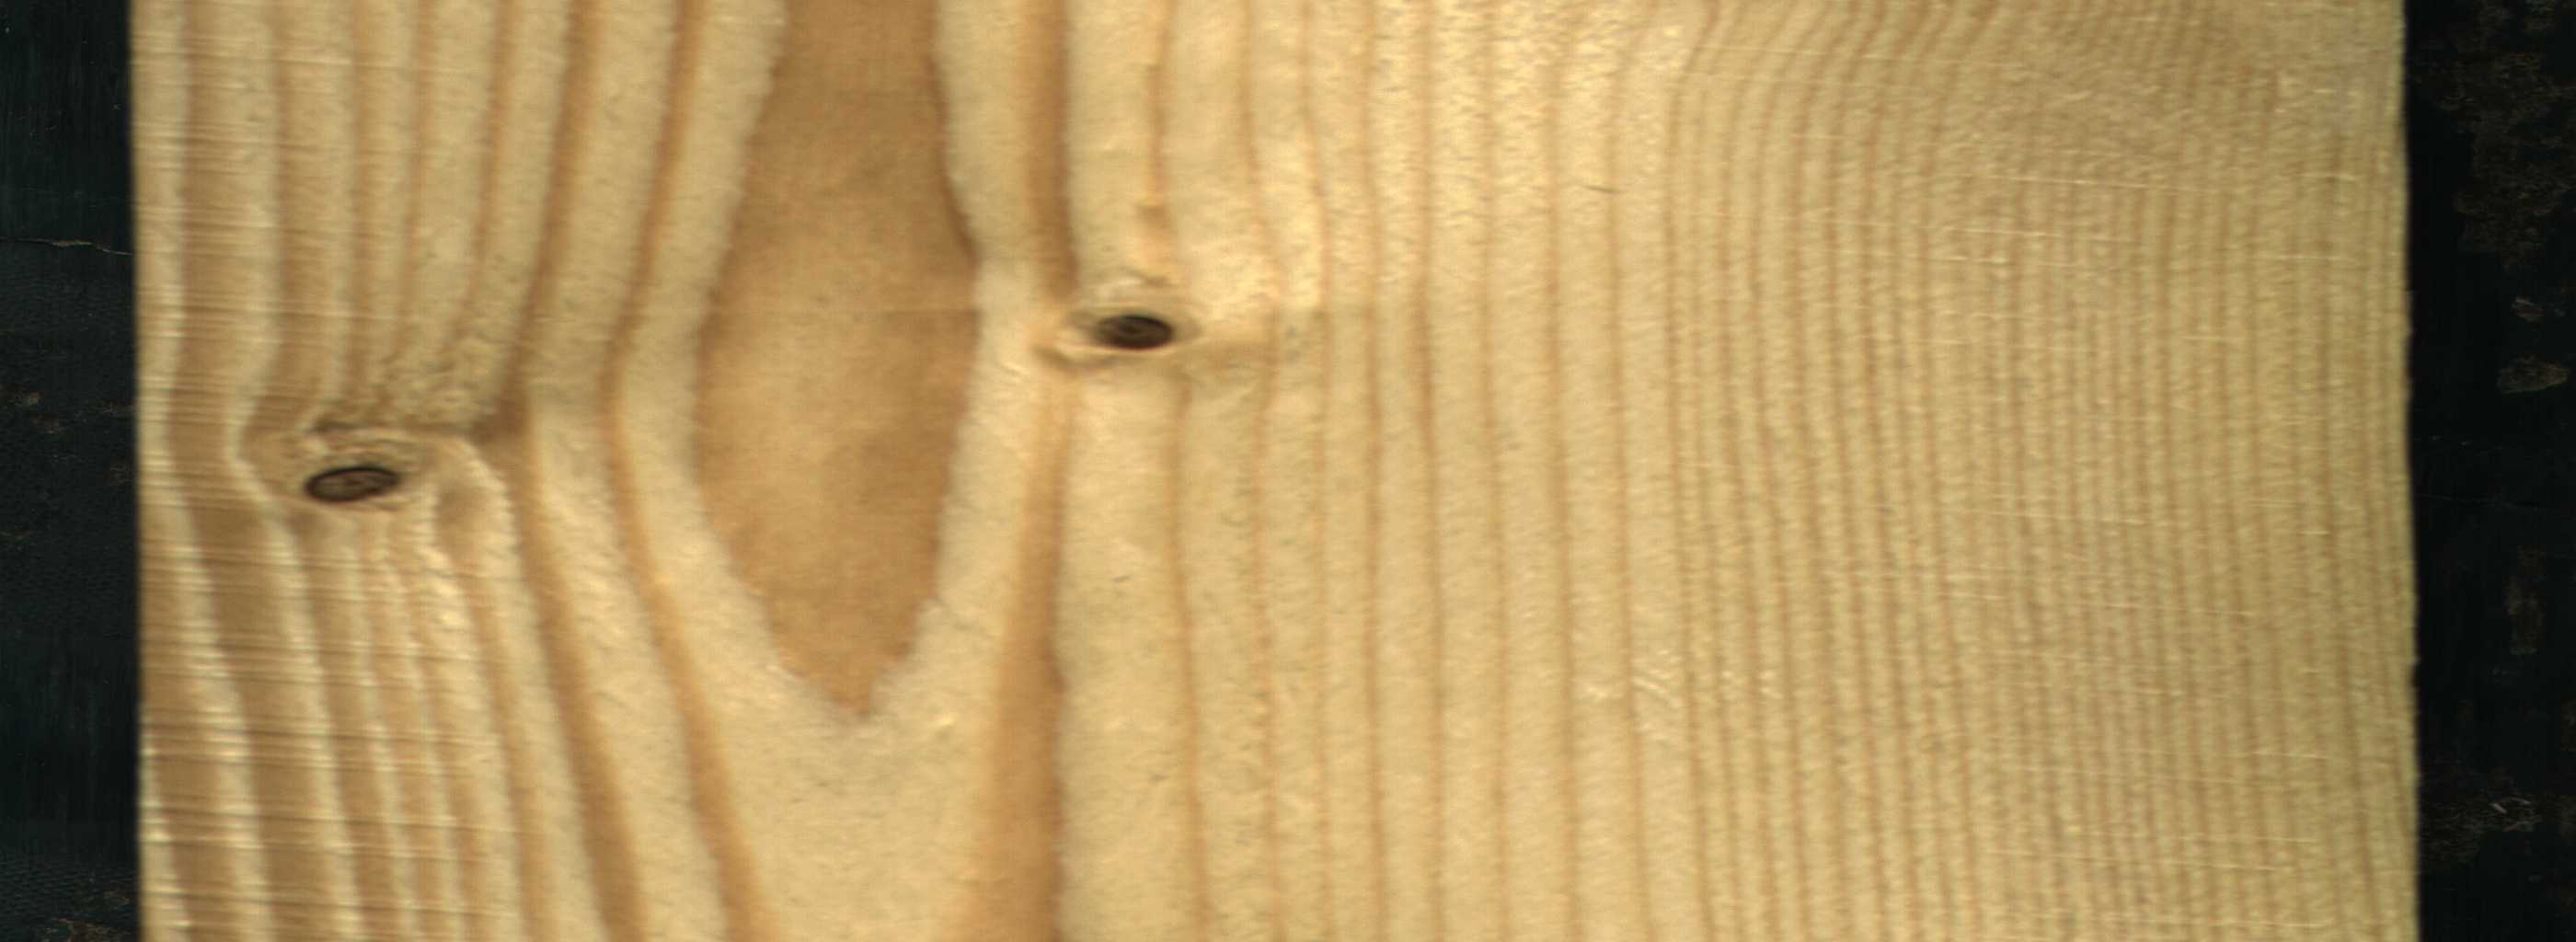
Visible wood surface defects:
Dead_Knot
Dead_Knot